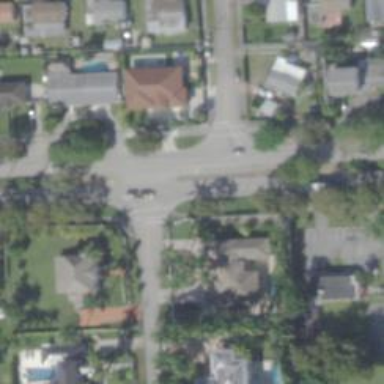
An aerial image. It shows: Road with stop sign.